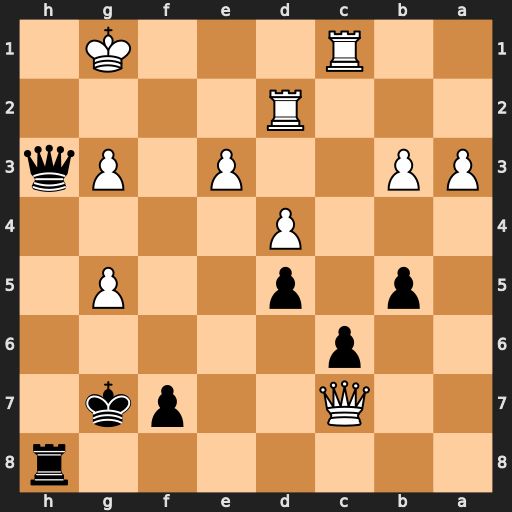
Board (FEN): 7r/2Q2pk1/2p5/1p1p2P1/3P4/PP2P1Pq/3R4/2R3K1
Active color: b
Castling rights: -
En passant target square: -
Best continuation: Qh1+ Kf2 Rh2#